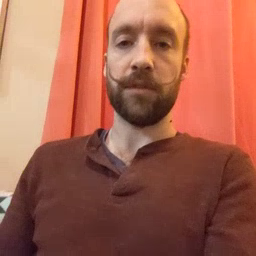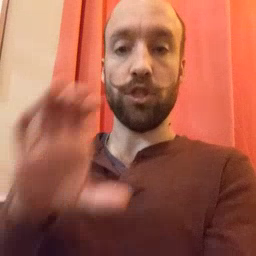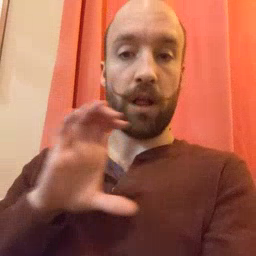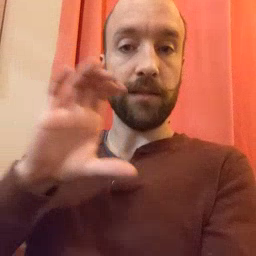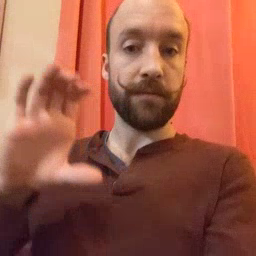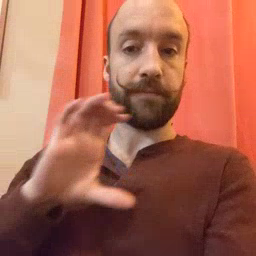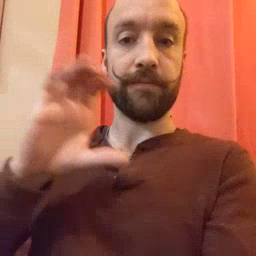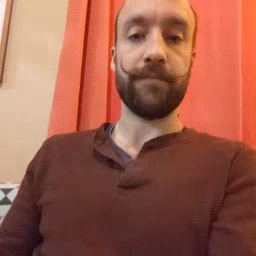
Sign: chocolate